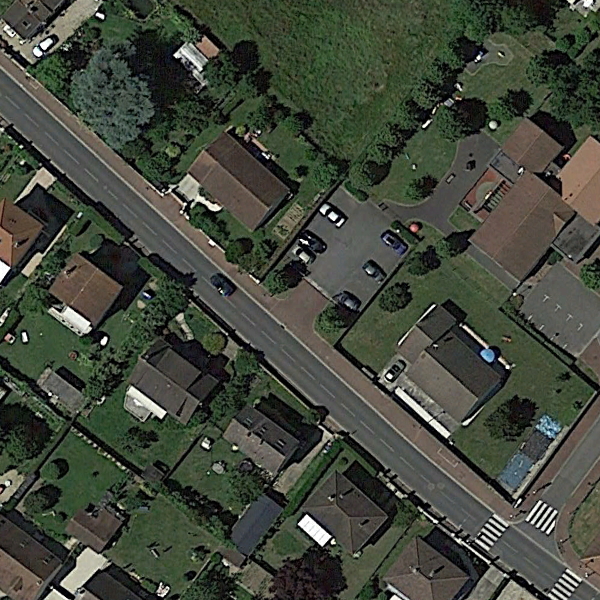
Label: MediumResidential